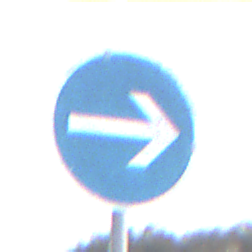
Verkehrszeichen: VorgeschriebeneFahrtrichtungHierRechts
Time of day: SunriseSunset
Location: Outdoor (Suburban)
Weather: Clear
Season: NotSpecified
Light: Natural